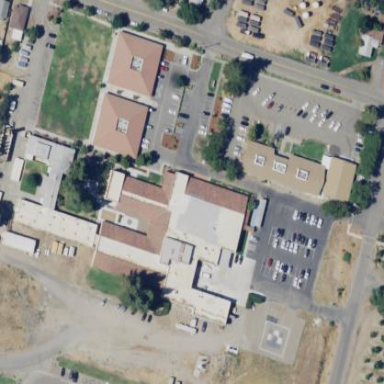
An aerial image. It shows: Healthcare center.